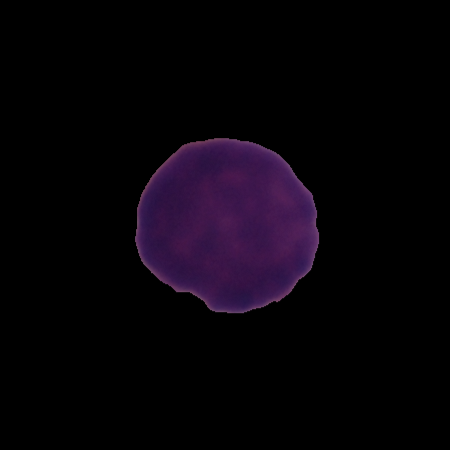
Label: healthy